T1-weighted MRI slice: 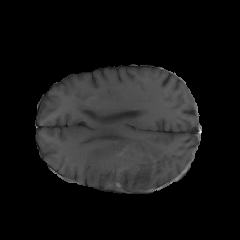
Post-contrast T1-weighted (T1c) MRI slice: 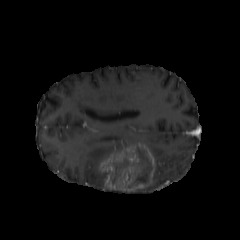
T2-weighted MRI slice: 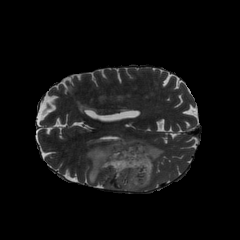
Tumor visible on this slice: yes